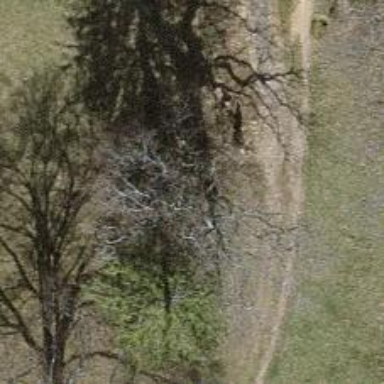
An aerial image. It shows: Row of trees in natural setting.